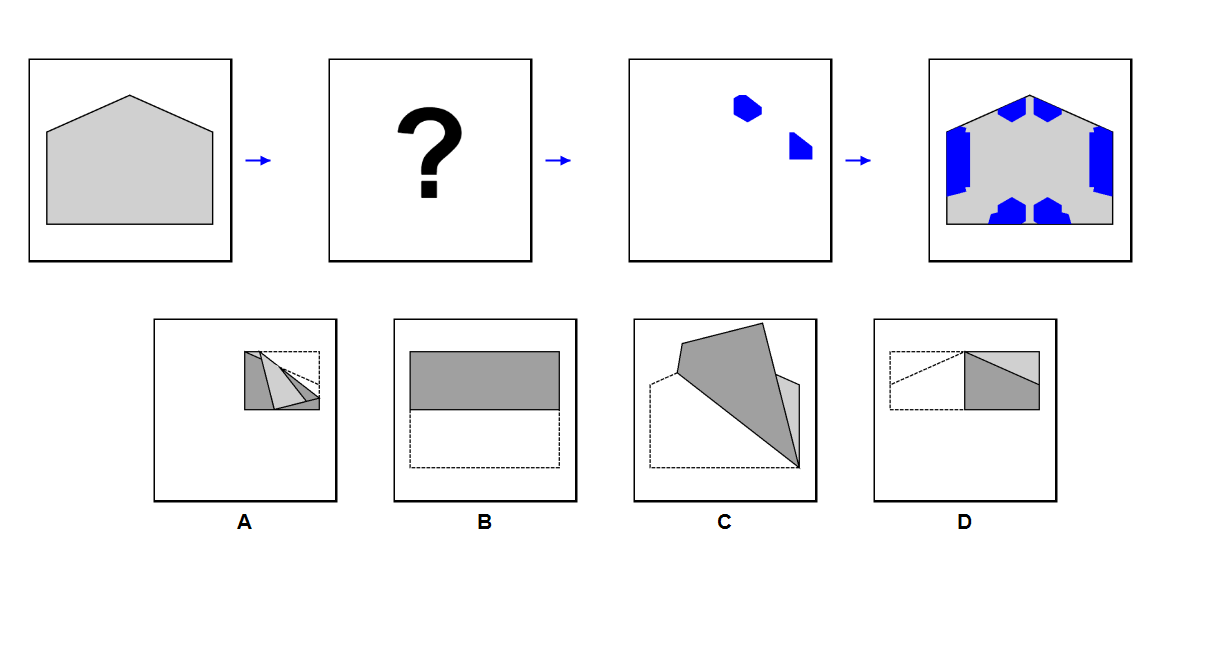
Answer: C